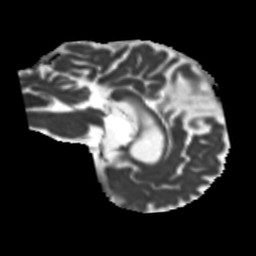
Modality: MD
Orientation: sagittal
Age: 58
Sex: male
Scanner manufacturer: siemens
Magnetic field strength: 3 T
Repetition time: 5.25 s
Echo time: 0.08 s